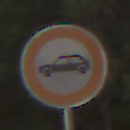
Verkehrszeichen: VerbotPersonenkraftwagen
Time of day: SunriseSunset
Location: Outdoor (Nature)
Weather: Clear
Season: NotSpecified
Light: Natural